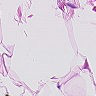
Metastatic tissue present: no